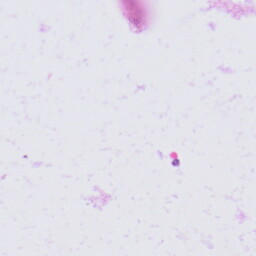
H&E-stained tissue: Skin